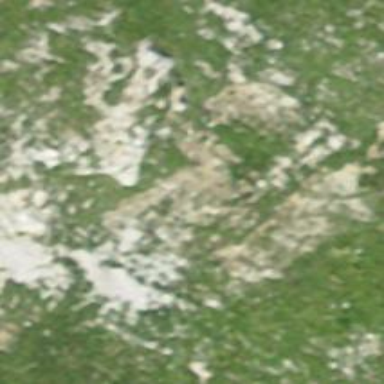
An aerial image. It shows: Natural cliff.